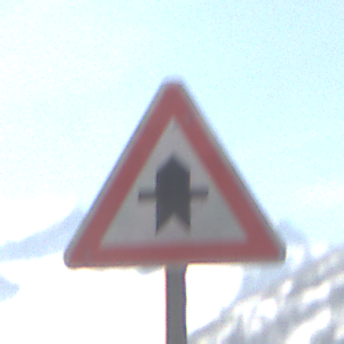
Verkehrszeichen: Vorfahrt
Umgebung: Outdoor, Nature
Tageszeit: Midday
Wetter: PartlyCloudy
Licht: Natural
Jahreszeit: NotSpecified
Kontrast: HighContrast